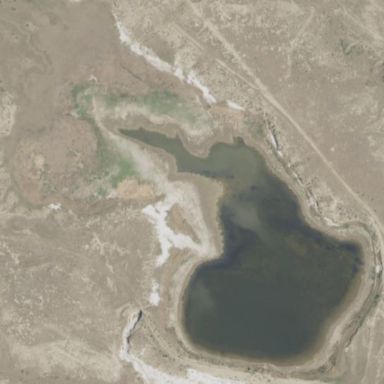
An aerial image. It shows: Reservoir area.